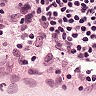
Metastatic tissue present: no